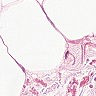
Metastatic tissue present: no